Field crop: maize
Growth stage: 1
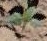
Species: datura